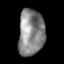
Tissue: prostate
Cell type: T cells
Senescence score: 0.3116
Nuclear area (px): 1169
Mean DAPI intensity: 135.503